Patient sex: M
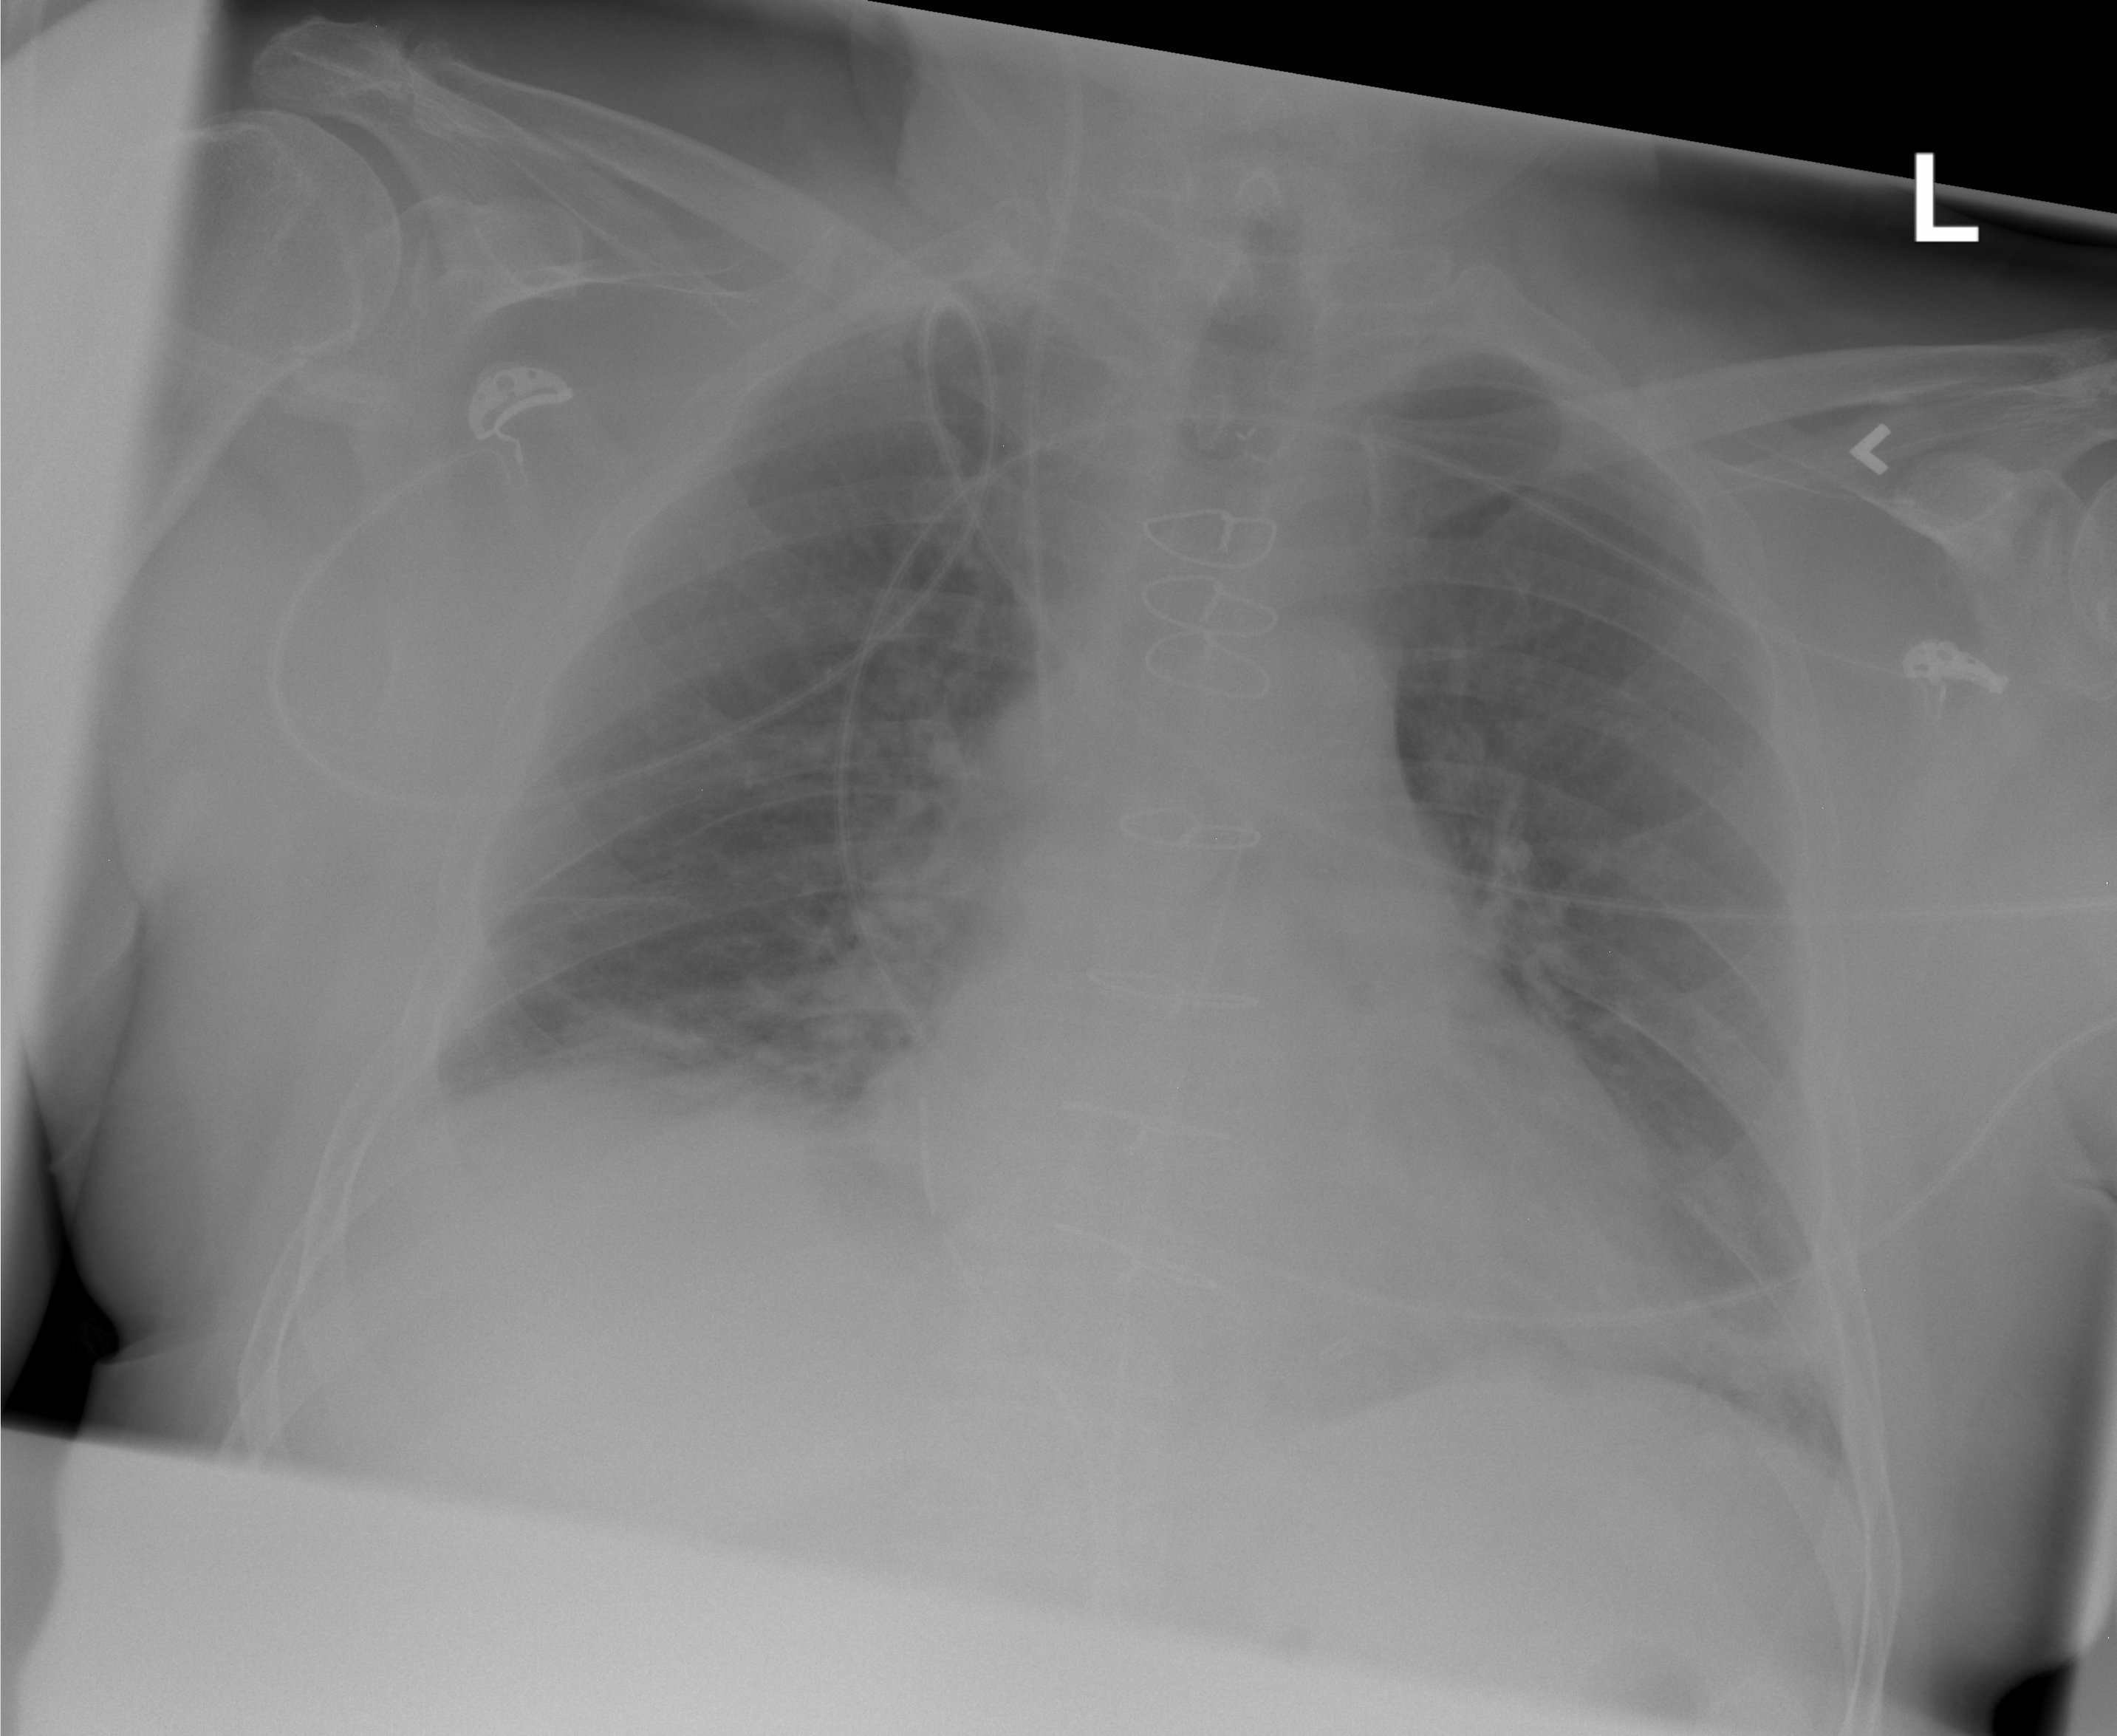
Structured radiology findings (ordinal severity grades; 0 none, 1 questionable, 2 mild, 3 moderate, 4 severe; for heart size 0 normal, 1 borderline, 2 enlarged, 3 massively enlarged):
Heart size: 2
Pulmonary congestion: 2
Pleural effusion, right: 0
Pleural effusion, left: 0
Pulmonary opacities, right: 0
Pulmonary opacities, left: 2
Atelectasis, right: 2
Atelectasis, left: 2